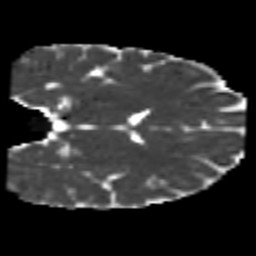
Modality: MD
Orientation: coronal
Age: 24
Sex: female
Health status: healthy
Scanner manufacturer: ge
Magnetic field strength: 3 T
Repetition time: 11 s
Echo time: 0.072 s